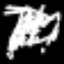
Label: mushroom